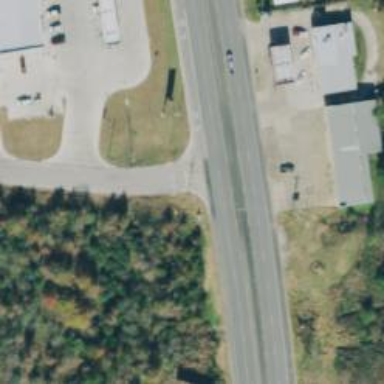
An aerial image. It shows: Road with stop sign.